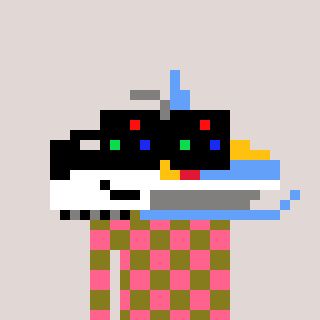
a pixel art character with square black sunglasses, a snowmobile-shaped head and a gunk-colored body on a warm background